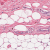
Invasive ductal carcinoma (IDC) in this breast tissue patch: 0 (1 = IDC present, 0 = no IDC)